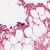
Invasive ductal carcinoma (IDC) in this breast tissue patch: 0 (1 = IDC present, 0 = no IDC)